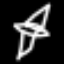
Label: airplane